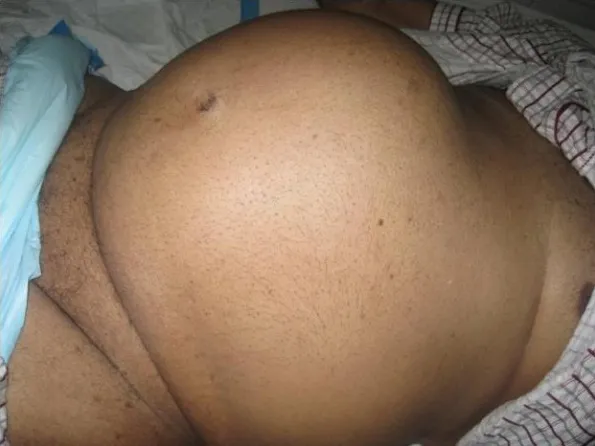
Large abdominal mass extending to the epigastric region. The photograph shows the large abdominal mass found on general inspection of the abdomen. It arose out of the pelvis and was felt up to 4 cm below the xiphisternum.
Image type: medical_photograph (other_medical_photograph)